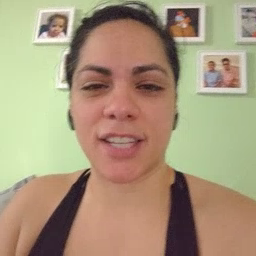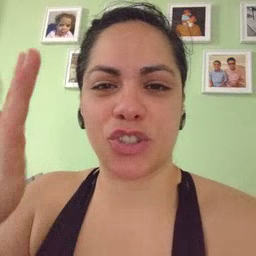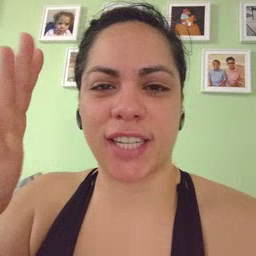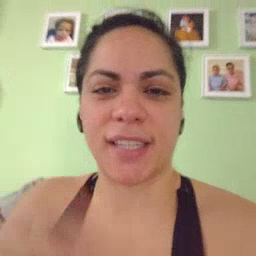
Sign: tree